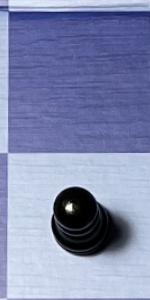
Label: Pawn_Black